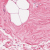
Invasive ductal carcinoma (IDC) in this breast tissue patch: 0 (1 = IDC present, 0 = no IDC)